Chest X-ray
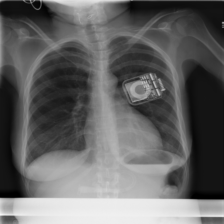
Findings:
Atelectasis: negative
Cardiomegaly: negative
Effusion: negative
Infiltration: negative
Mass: negative
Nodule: negative
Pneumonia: negative
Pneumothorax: negative
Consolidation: negative
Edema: negative
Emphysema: negative
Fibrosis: negative
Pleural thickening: negative
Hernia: negative